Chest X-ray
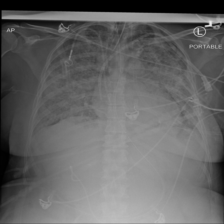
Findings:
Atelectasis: negative
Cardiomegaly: negative
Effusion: negative
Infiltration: negative
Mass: negative
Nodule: positive
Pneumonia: negative
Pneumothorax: negative
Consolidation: negative
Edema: negative
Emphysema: negative
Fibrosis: negative
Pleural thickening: negative
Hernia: negative